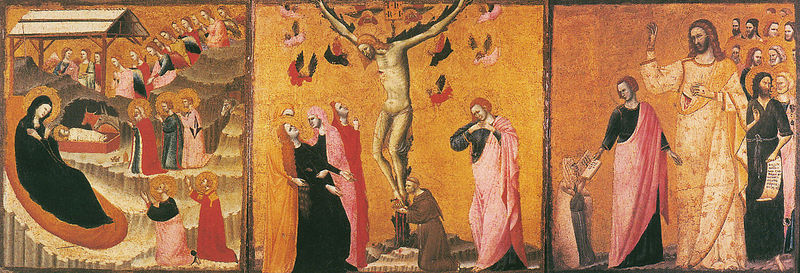
Titel: Triptychon mit Kreuzigung, Anbetung der Heiligen Drei Könige und der Vision Klaras von Rimini
Künstler: Meister des Rimini-Altars
Institution: Ajaccio, Musée Fesch
Schlagwörter: flügel, himmel, mann, nackt, frauen, gelb, landschaft, menschen, braun, köpfe, männer, orange, schwarz, dach, rot, weg, bart, bibel, tod, trauer, öl, hütte, gold, kind, rosa, pferd, engel, schrift, inschrift, blut, buch, kreuz, knien, beten, altar, heiligenschein, christus, jesus, kreuzigung, stall, kruzifix, mönch, predigt, schriftrolle, heilige, maria, anbetung, hirten, auferstehung, geburt, krippe, gebälk, tafeln, flügelaltar, geburt jesu, apostel, leben jesu, bögel, kruzific